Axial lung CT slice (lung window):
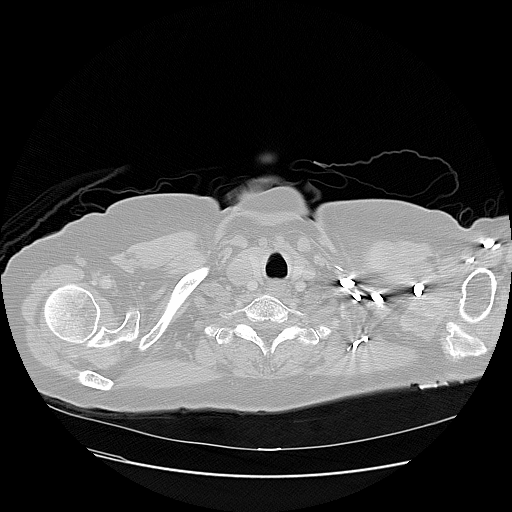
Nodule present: no